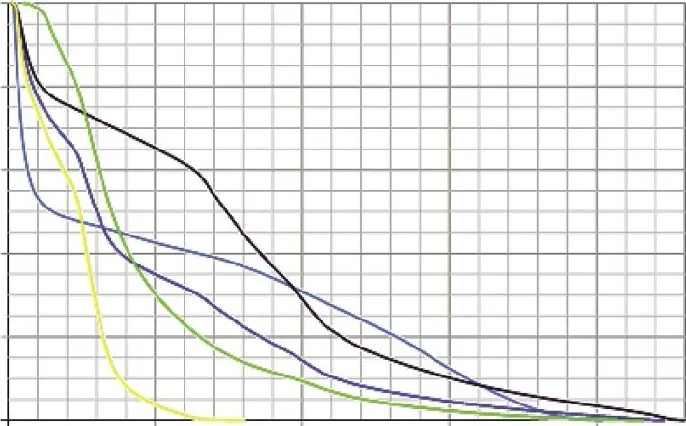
DVH of initial IMRT treatment plan. Line colors as follows: Orange - Spinal Cord, Pink - Heart, Yellow - Total Lung, Green - Right Lung, Blue - Left Lung.
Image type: chart (chart)